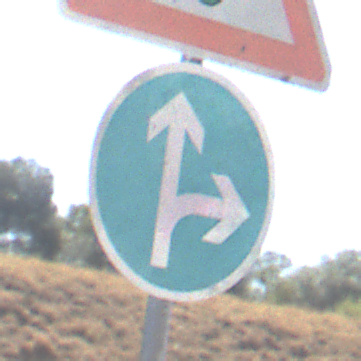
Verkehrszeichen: VorgeschriebeneFahrtrichtungGeradeausOderRechts
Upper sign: Lichtzeichenanlage
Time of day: Midday
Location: Outdoor (RoadRail)
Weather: Clear
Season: Summer
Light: Natural